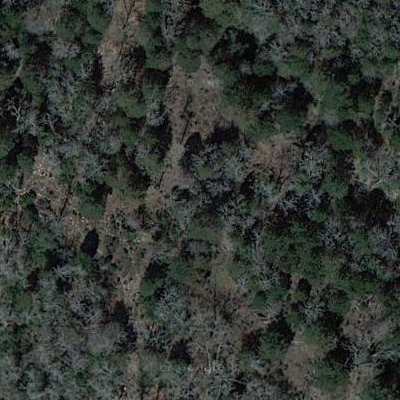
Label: Forest